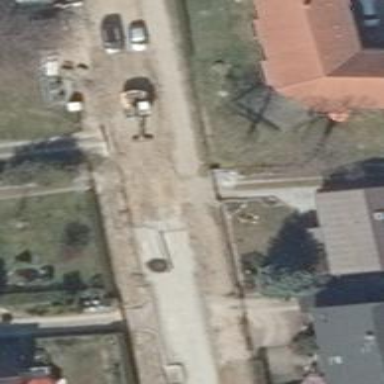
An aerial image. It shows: Driveway.